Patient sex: M
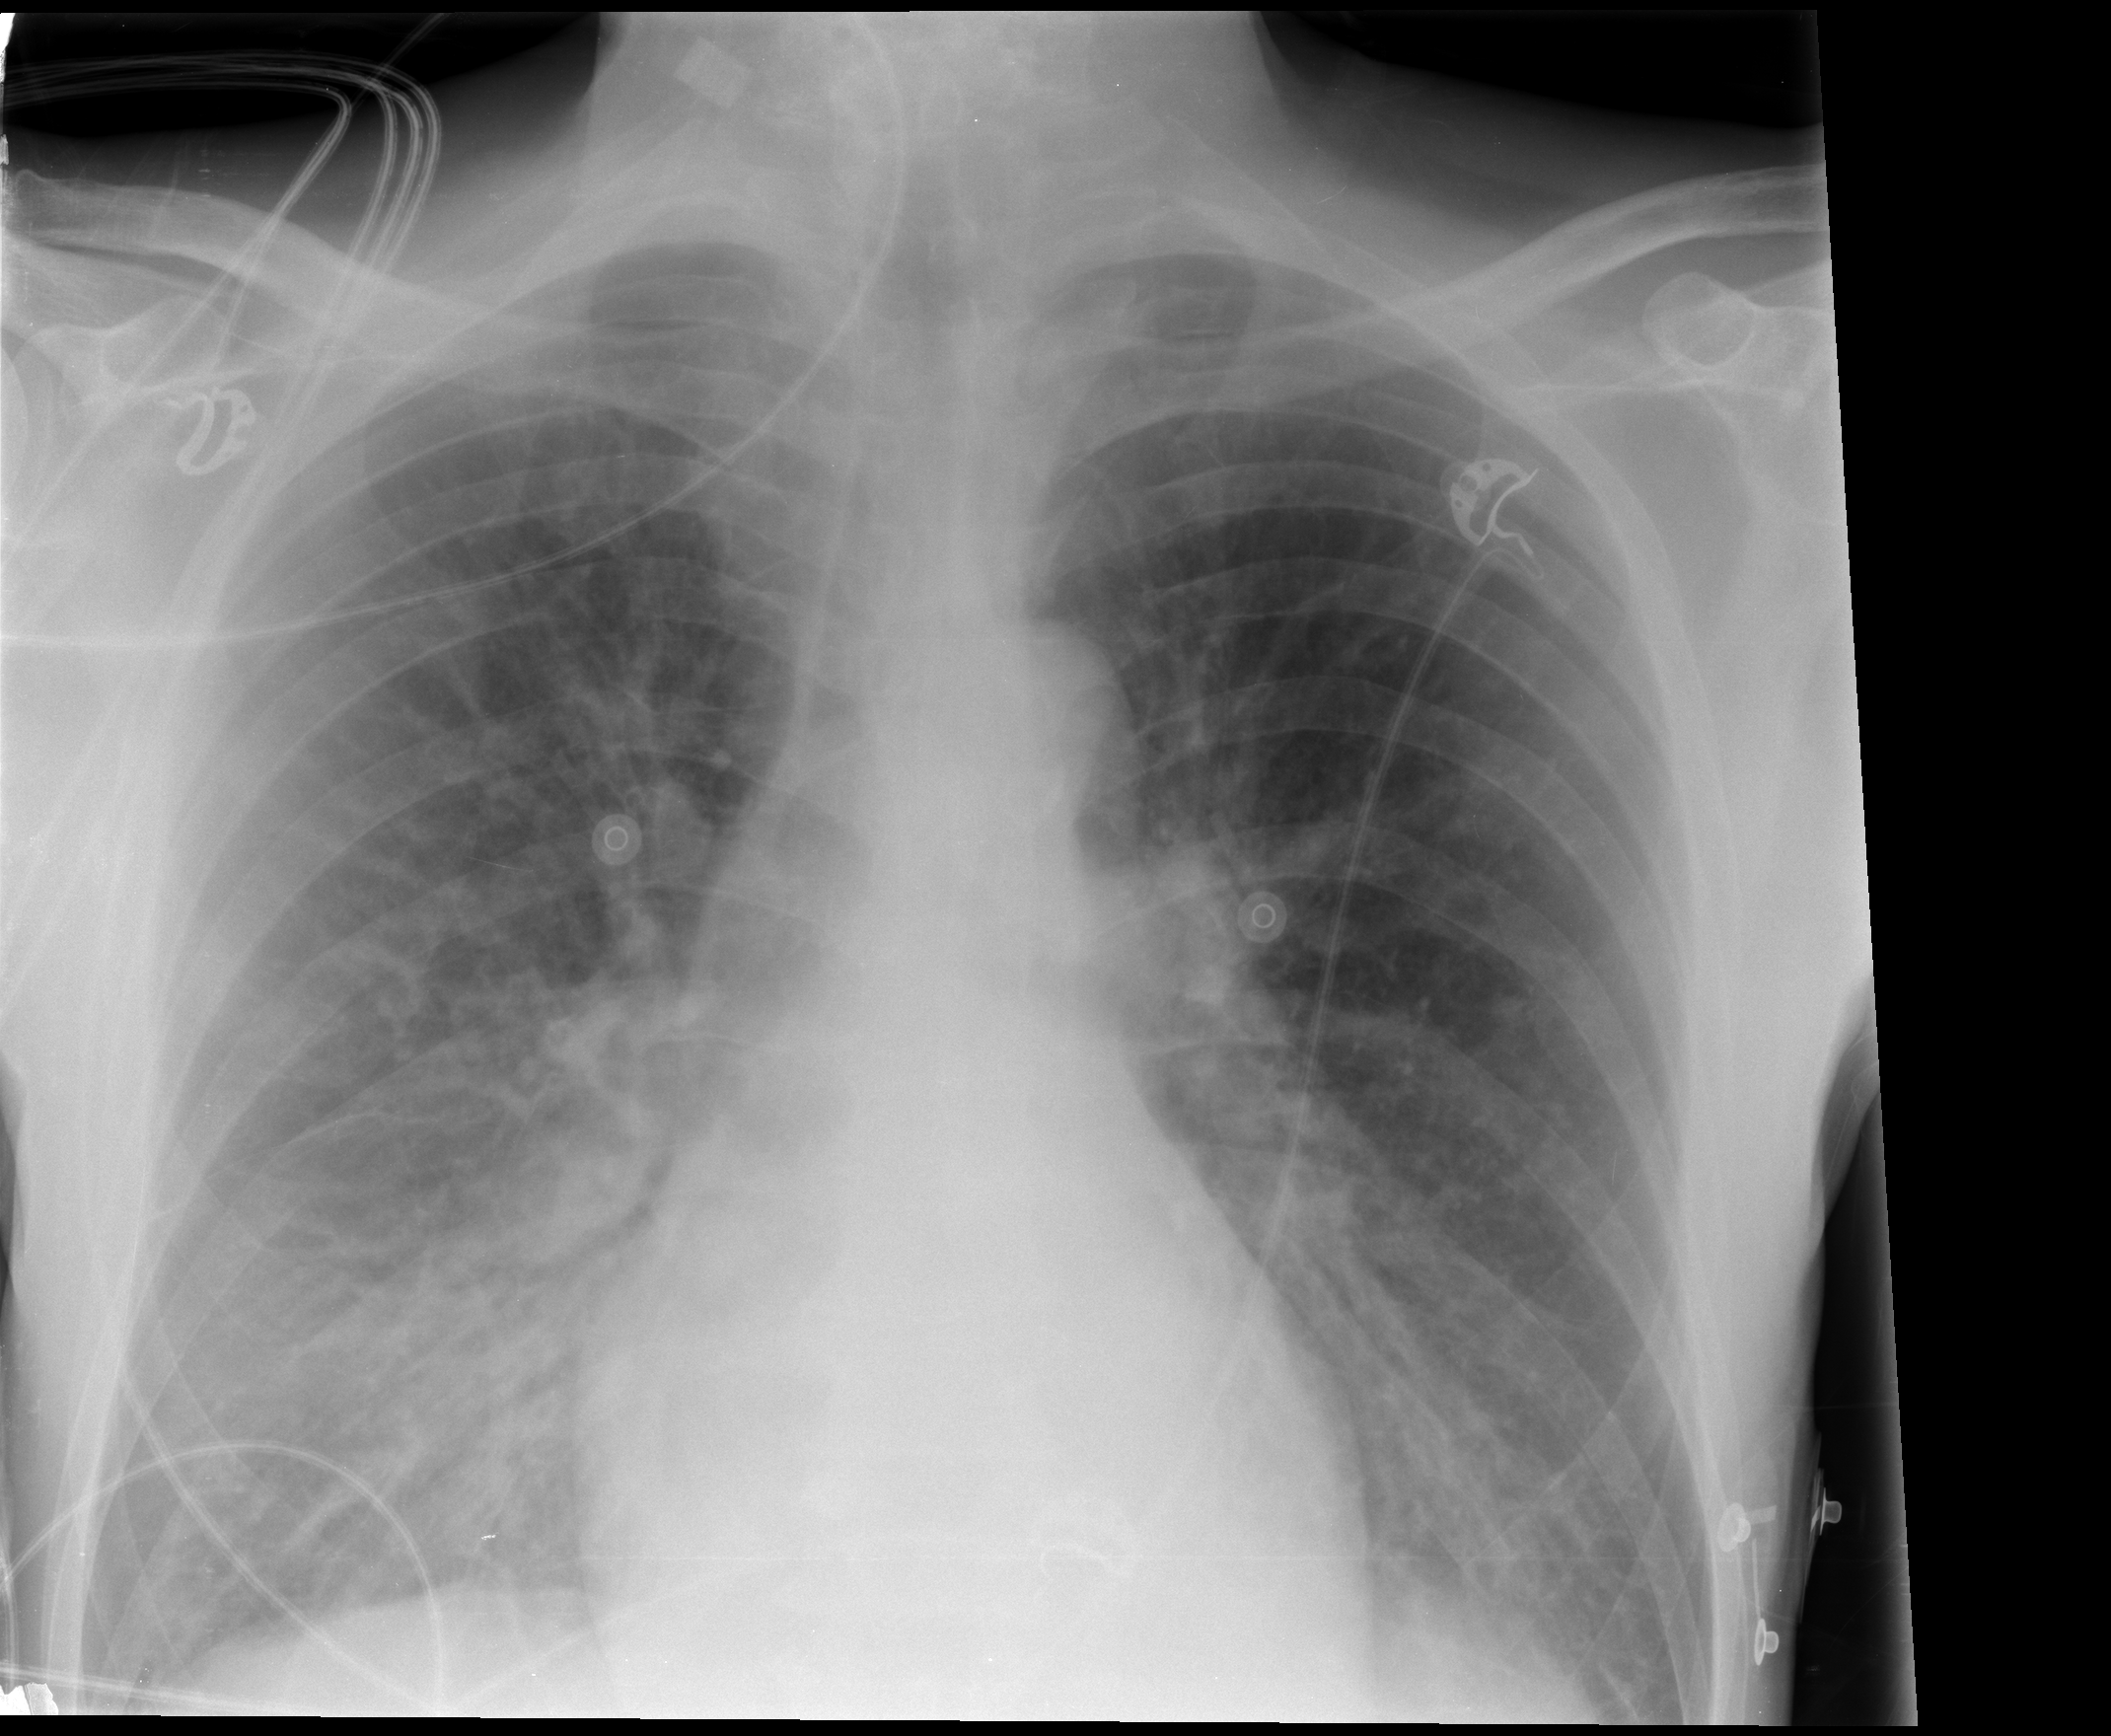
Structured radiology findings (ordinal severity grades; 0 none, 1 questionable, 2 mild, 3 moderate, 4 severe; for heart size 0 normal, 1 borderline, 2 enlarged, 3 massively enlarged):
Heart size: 0
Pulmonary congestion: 2
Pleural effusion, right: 0
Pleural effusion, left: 0
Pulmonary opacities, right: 3
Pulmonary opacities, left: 0
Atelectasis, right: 2
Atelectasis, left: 0